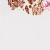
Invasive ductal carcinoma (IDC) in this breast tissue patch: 0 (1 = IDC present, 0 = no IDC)